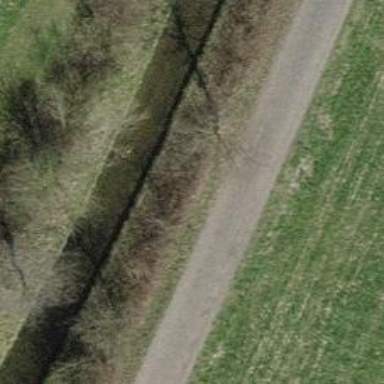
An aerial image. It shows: Track with grade3 tracktype.